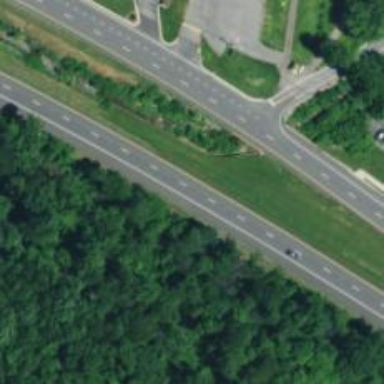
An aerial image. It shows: Primary highway.